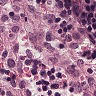
Metastatic tissue present: no